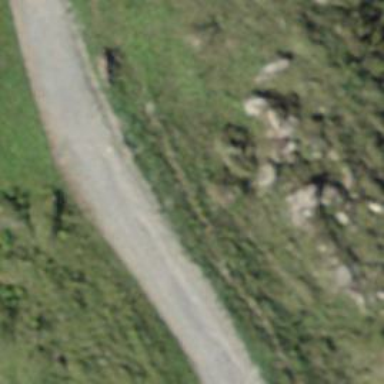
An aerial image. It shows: Gravel track with track type of grade3.